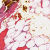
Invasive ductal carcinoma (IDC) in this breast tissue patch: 0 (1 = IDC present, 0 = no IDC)